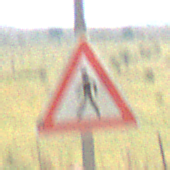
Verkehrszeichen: FussgaengerRechts
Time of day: Midday
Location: Outdoor (Nature)
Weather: PartlyCloudy
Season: Autumn
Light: Natural